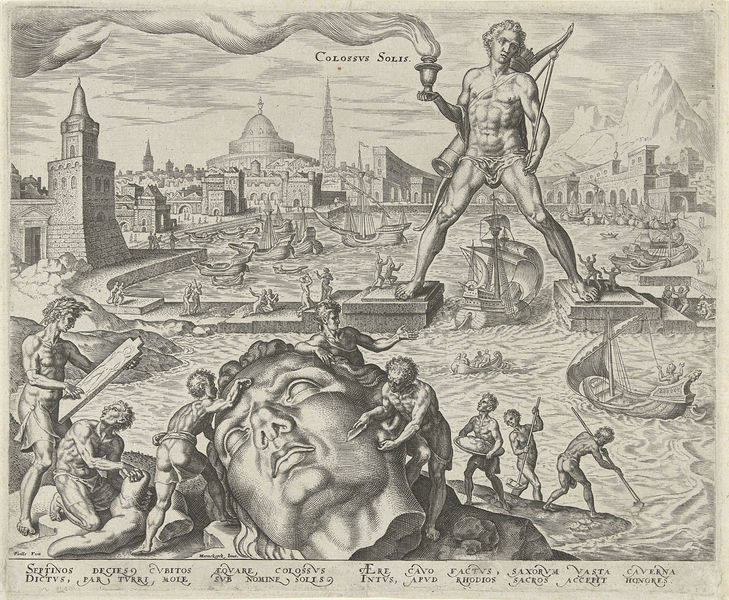
Titel: Kolos van Rhodos
Künstler: Philips Galle
Standort: Amsterdam
Institution: Rijksmuseum
Schlagwörter: berg, kopf, zeichnung, barock, kirche, turm, statue, schiff, berge, hafen, kuppel, bronze, kohle, bleistift, griechenland, bildhauer, bauarbeiten, latein, koloss, rhodos, collosus, rodos, rhodeos, herstellung einer skulptur